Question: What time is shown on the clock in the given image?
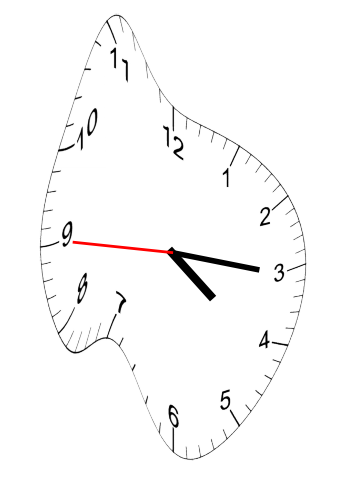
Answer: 04:15:45